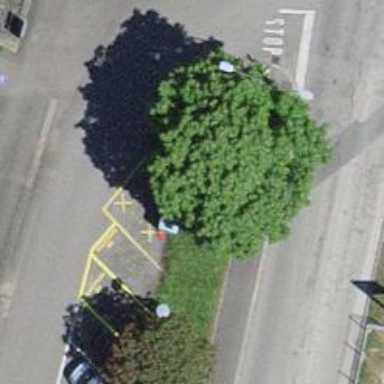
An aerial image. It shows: Recycling container in the area designated for recycling.